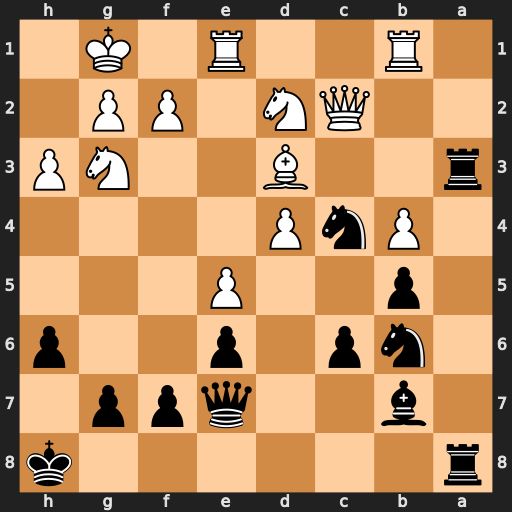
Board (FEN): r6k/1b2qpp1/1np1p2p/1p2P3/1PnP4/r2B2NP/2QN1PP1/1R2R1K1
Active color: b
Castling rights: -
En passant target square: -
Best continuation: Ra2 Qxa2 Rxa2